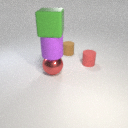
small red rubber cylinder to the right of large red metal sphere